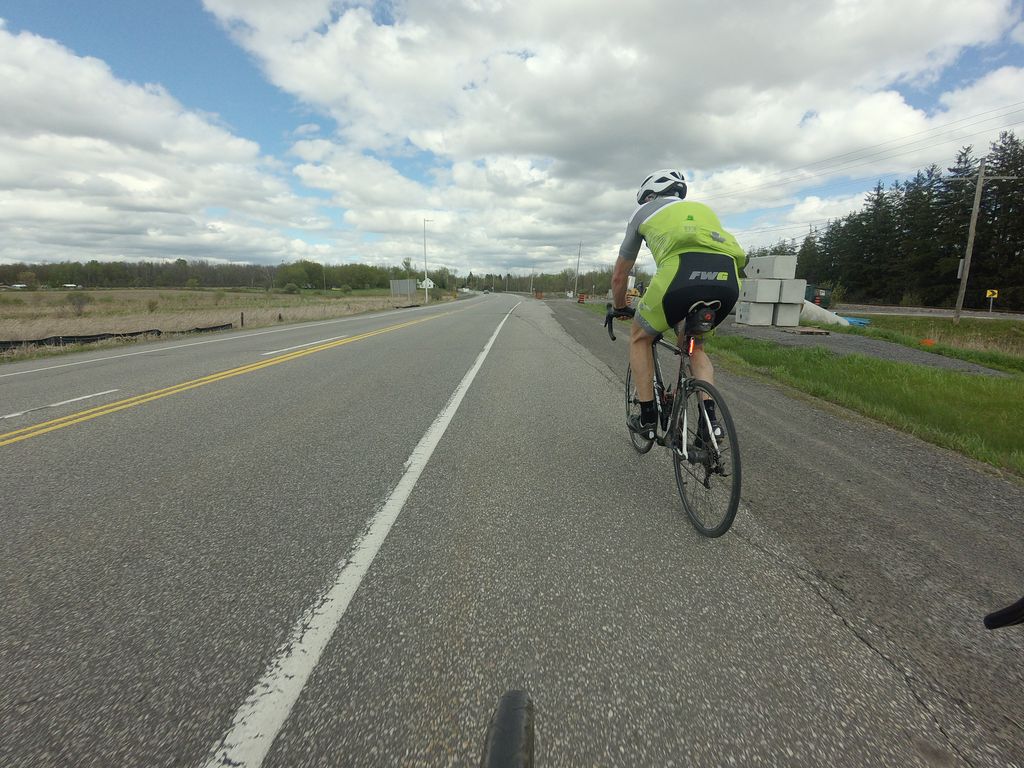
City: ottawa-gatineau